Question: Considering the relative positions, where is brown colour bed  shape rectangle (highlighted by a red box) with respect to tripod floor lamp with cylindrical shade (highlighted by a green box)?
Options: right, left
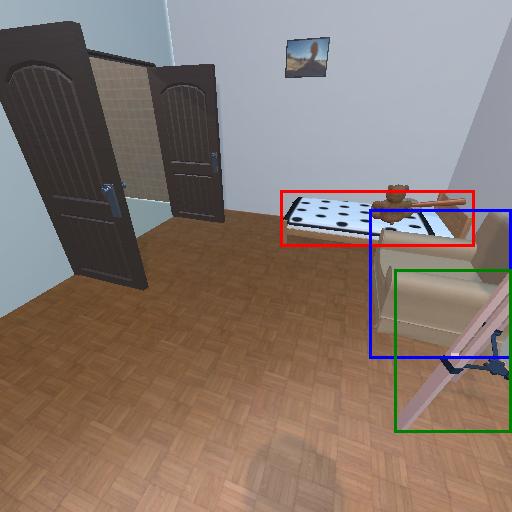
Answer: right